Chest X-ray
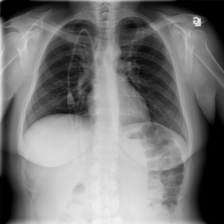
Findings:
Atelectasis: negative
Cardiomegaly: negative
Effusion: negative
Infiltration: negative
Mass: negative
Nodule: negative
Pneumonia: negative
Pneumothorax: negative
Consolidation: negative
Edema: negative
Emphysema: negative
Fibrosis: negative
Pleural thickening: negative
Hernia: negative